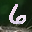
Label: 6